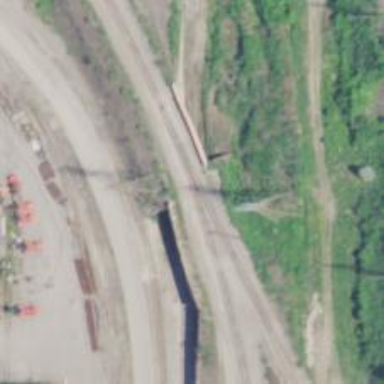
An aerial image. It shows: Bridge for railway spur.